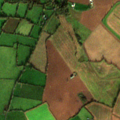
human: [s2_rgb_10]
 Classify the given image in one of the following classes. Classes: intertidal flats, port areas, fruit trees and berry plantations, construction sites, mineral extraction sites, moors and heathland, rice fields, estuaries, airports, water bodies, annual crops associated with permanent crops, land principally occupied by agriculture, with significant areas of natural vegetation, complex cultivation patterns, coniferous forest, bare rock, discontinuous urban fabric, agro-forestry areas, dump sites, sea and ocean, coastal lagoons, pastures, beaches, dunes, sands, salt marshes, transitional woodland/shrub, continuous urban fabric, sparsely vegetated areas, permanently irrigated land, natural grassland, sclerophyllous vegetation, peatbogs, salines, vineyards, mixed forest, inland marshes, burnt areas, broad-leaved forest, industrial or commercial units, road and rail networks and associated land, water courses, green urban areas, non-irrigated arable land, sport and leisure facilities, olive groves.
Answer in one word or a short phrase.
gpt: non-irrigated arable land, pastures